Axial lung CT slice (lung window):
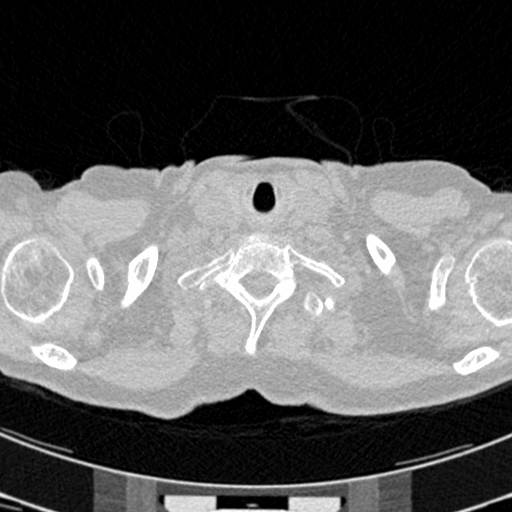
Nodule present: no